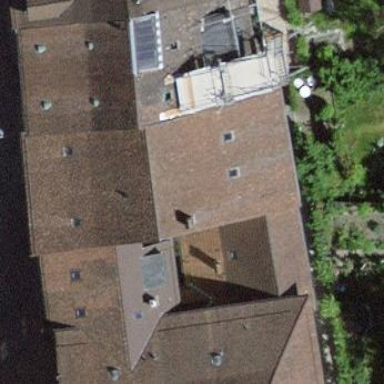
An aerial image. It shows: Residential building with gabled roof oriented across.